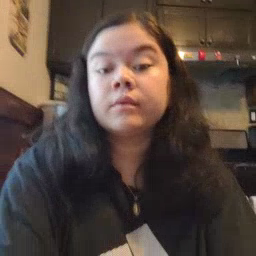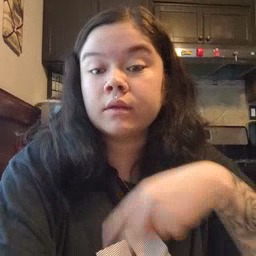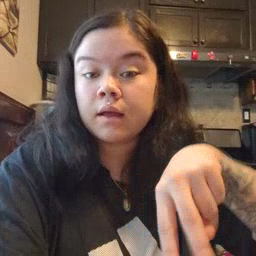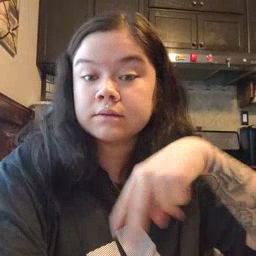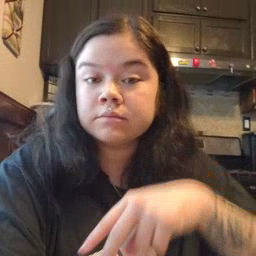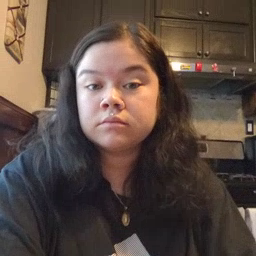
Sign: dance